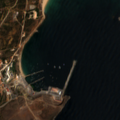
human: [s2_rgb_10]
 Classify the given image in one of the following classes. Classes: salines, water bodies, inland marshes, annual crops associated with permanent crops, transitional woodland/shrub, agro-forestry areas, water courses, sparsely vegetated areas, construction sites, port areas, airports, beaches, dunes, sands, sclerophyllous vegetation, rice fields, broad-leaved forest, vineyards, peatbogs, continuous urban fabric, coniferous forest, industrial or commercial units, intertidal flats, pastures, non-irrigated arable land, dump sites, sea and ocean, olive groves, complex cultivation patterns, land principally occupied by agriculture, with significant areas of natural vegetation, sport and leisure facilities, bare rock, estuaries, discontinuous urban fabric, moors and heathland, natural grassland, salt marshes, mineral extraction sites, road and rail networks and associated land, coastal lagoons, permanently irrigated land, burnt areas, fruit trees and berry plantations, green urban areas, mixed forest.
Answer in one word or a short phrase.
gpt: discontinuous urban fabric, port areas, natural grassland, sclerophyllous vegetation, sea and ocean